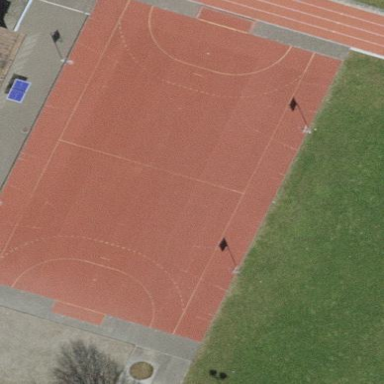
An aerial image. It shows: Handball pitch for leisure land.